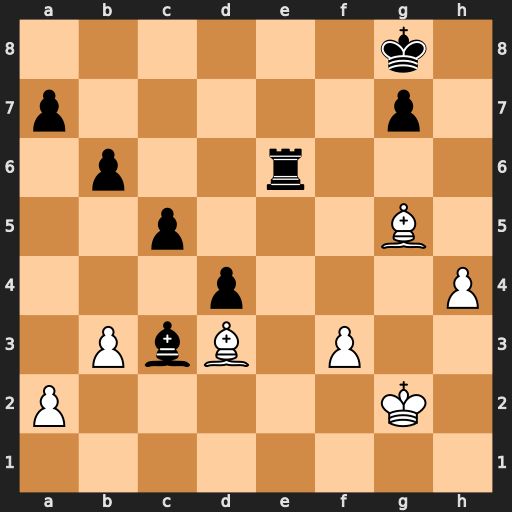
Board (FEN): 6k1/p5p1/1p2r3/2p3B1/3p3P/1PbB1P2/P5K1/8
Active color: w
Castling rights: -
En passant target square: -
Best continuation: Bc4 Kf7 f4 b5 Bd5 g6 h5 Kf8 Bxe6